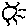
Label: sun